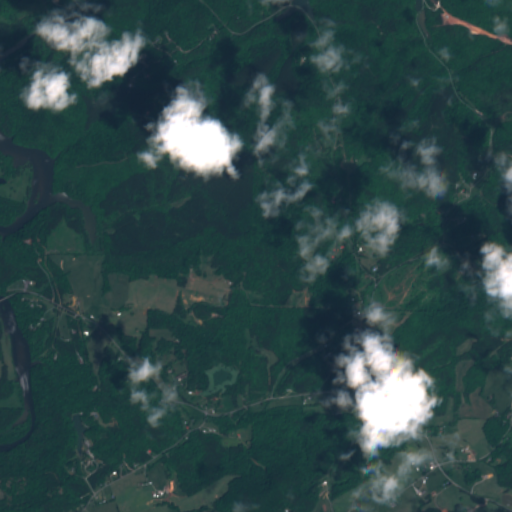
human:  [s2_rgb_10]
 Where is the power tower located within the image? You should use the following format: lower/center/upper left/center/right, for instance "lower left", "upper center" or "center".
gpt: The power tower is located in the lower right of the image.
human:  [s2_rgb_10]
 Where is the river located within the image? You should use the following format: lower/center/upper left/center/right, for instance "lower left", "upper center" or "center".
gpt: The river is located in the left of the image.
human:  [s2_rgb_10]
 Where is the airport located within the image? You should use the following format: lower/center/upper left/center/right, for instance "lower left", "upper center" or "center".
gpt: There is no airport in the image.